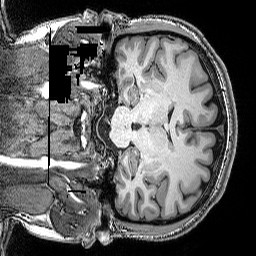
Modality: T1w
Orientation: coronal
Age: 22
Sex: male